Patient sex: F
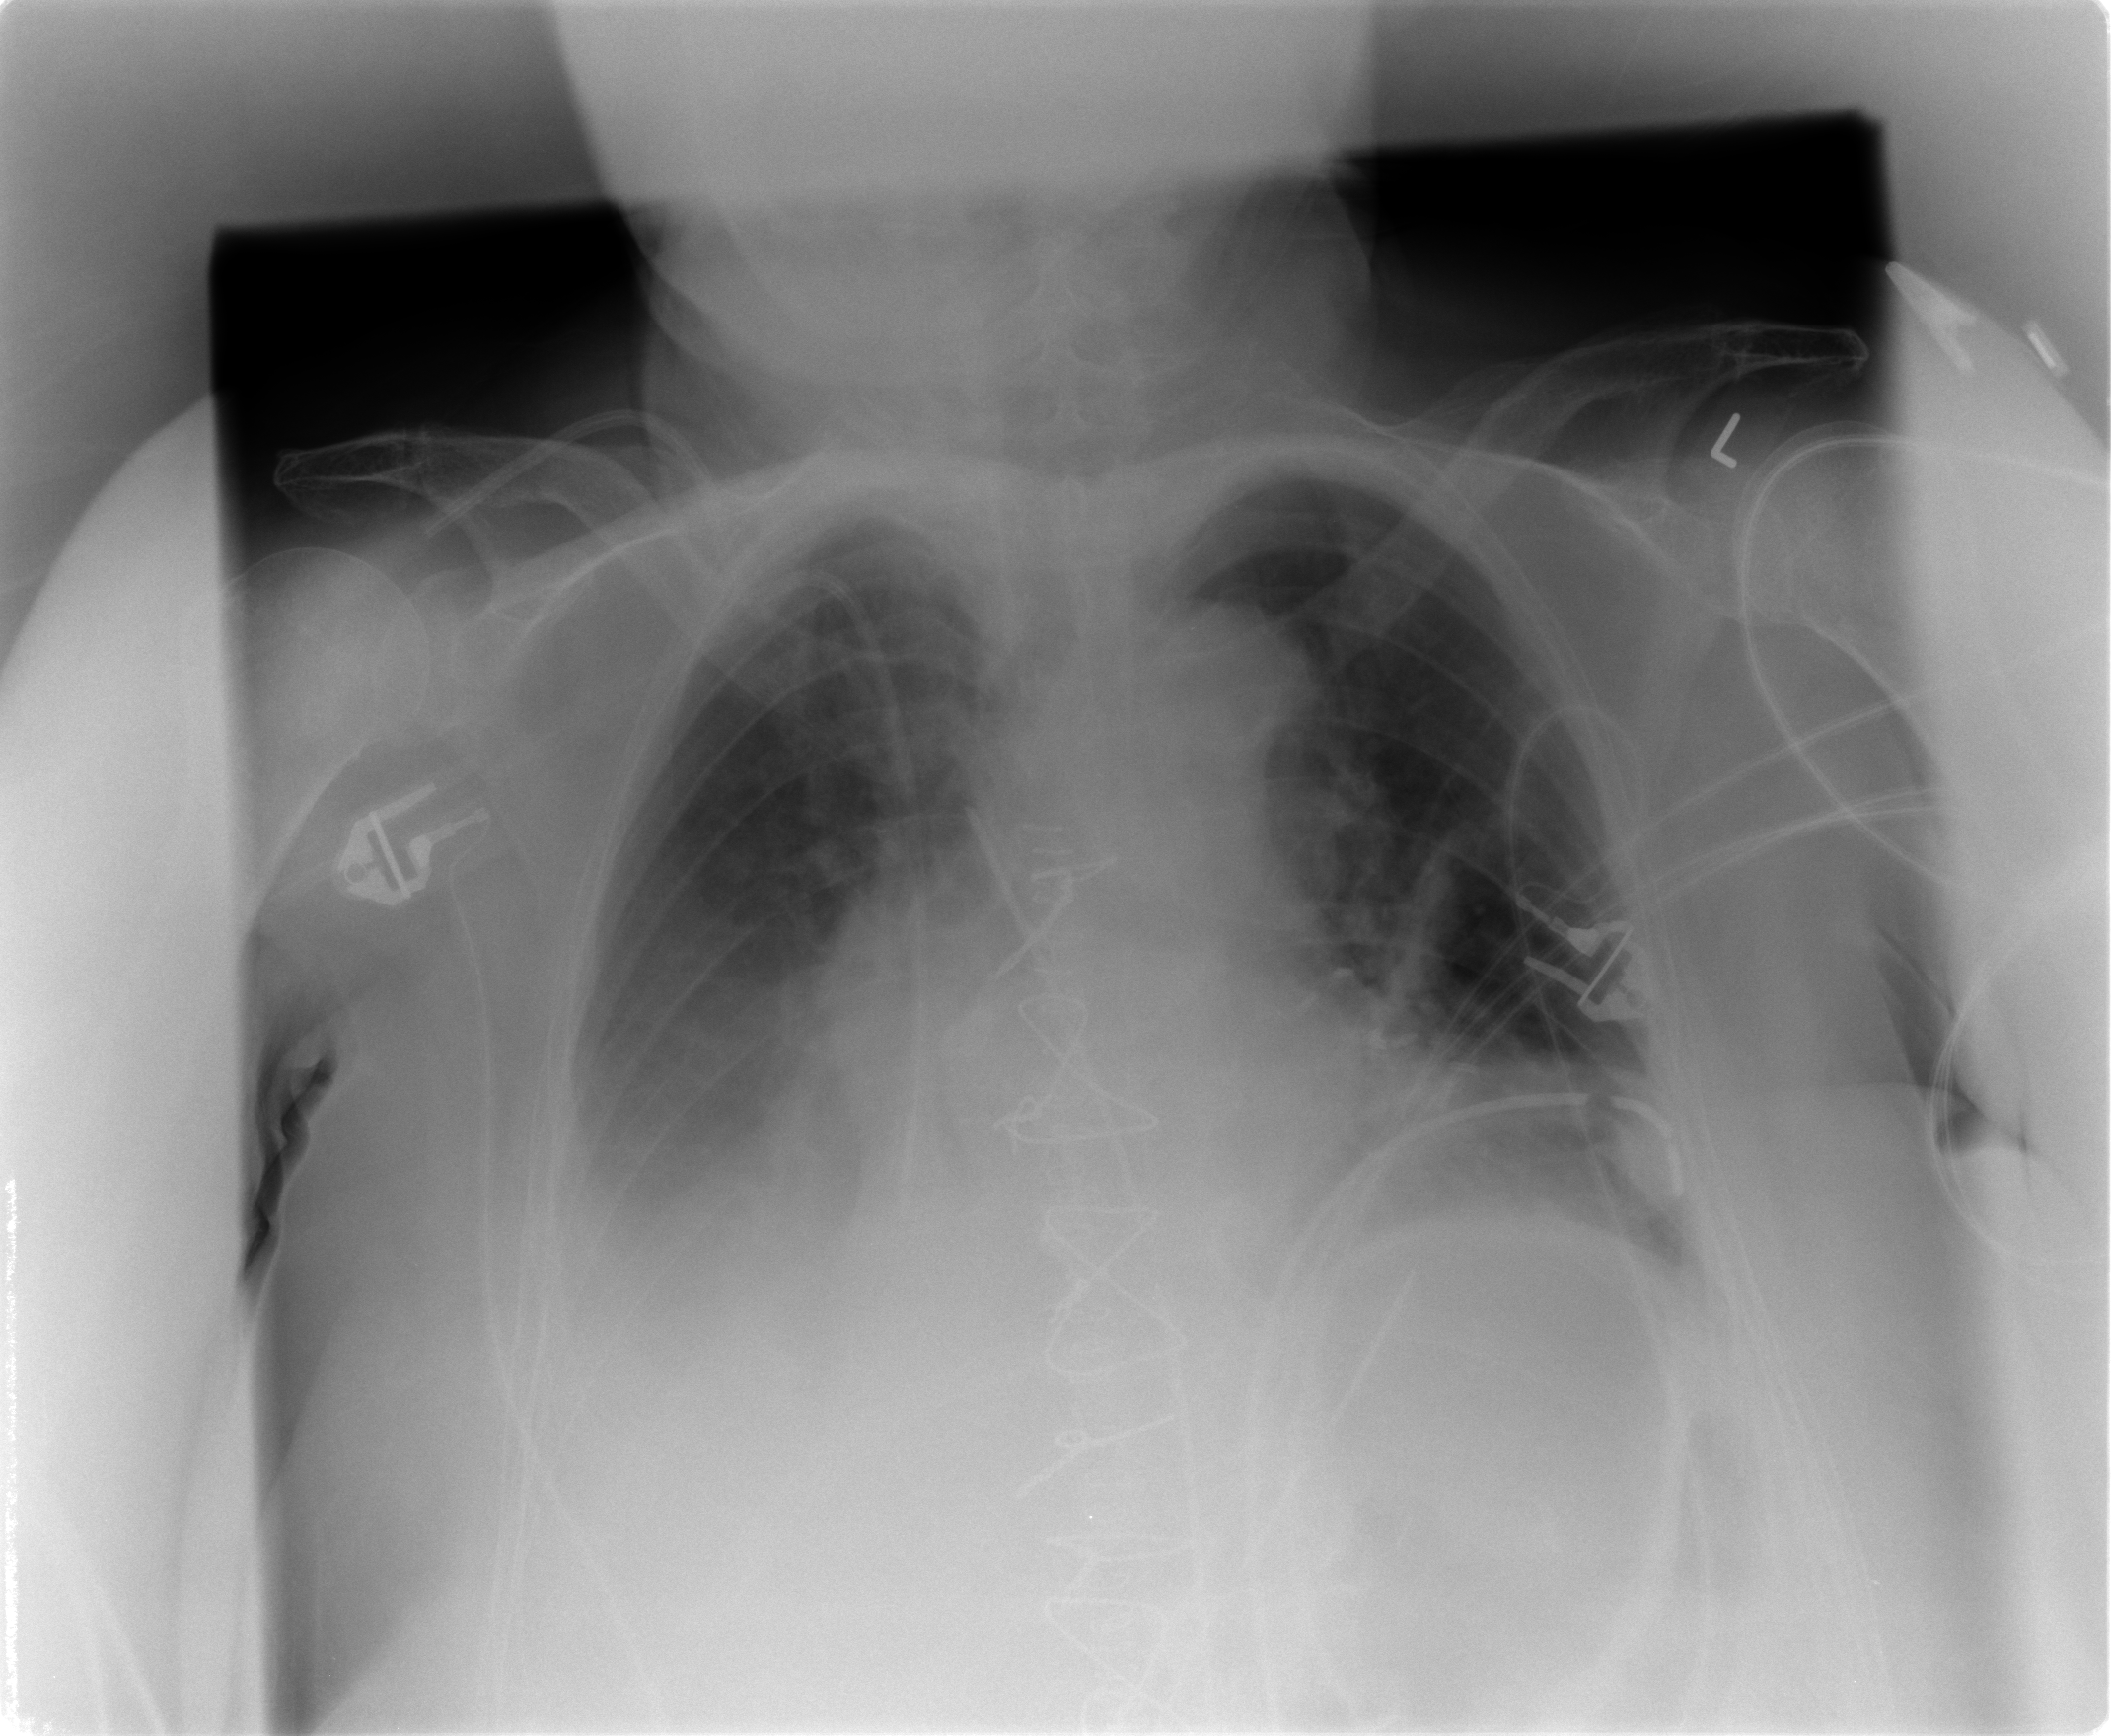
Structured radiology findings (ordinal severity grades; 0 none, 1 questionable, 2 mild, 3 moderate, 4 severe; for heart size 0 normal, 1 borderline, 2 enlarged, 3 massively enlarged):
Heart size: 2
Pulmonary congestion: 1
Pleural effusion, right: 3
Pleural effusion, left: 1
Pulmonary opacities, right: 0
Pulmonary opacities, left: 0
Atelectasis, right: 3
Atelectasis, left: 2